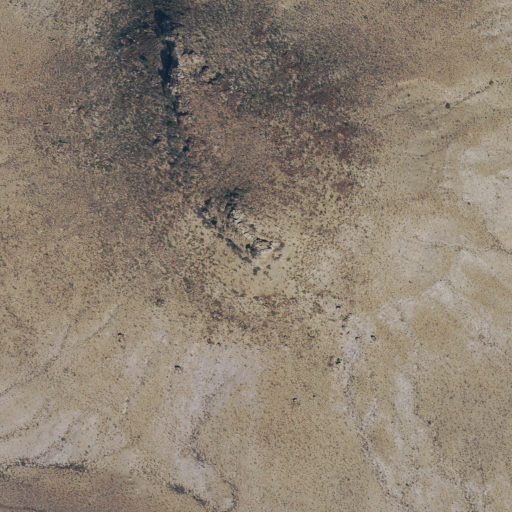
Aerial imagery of mountain in Texas named Straddlebug Mountain containing only shrub